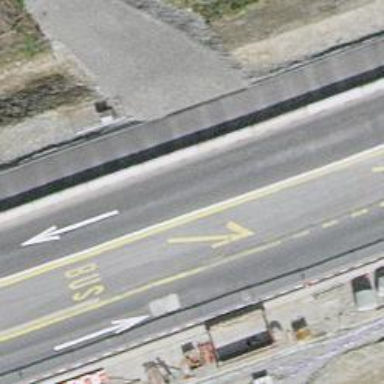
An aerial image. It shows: Pedestrian path with asphalt surface.